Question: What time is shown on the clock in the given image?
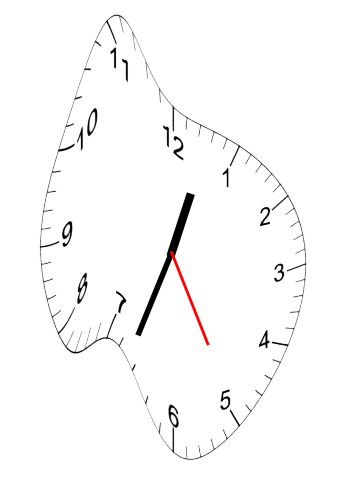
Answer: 12:33:25